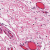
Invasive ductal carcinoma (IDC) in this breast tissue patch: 0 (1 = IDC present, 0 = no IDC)